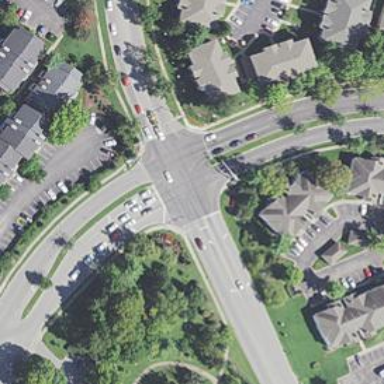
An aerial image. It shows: Crossing road.